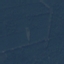
Label: Forest